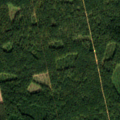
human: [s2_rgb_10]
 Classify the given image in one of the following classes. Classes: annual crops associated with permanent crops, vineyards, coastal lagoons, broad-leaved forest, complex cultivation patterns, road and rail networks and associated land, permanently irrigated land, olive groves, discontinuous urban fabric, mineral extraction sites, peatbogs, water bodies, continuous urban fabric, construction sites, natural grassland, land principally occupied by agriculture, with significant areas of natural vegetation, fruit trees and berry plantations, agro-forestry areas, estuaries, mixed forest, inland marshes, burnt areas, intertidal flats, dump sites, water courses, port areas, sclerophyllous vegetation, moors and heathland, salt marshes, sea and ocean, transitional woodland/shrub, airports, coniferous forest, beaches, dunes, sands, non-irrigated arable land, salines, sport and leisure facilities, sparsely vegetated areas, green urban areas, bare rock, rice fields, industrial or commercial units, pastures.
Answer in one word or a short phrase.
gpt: coniferous forest